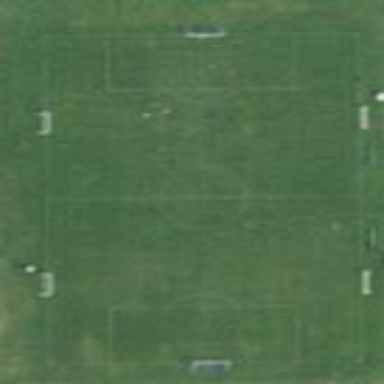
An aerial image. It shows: Soccer pitch for outdoor sports and leisure activities.